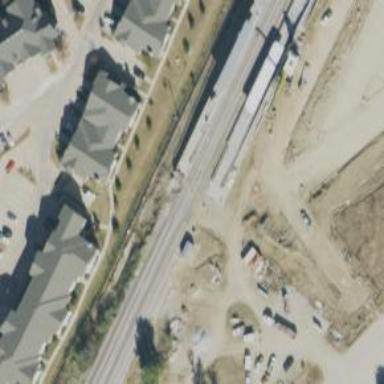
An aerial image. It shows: Railway crossing.